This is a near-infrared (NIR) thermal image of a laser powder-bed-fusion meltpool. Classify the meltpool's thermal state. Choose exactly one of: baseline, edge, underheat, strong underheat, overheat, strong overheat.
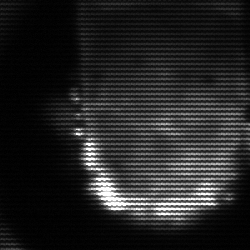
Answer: baseline